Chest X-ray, AP view. Patient: 46 years old, sex M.
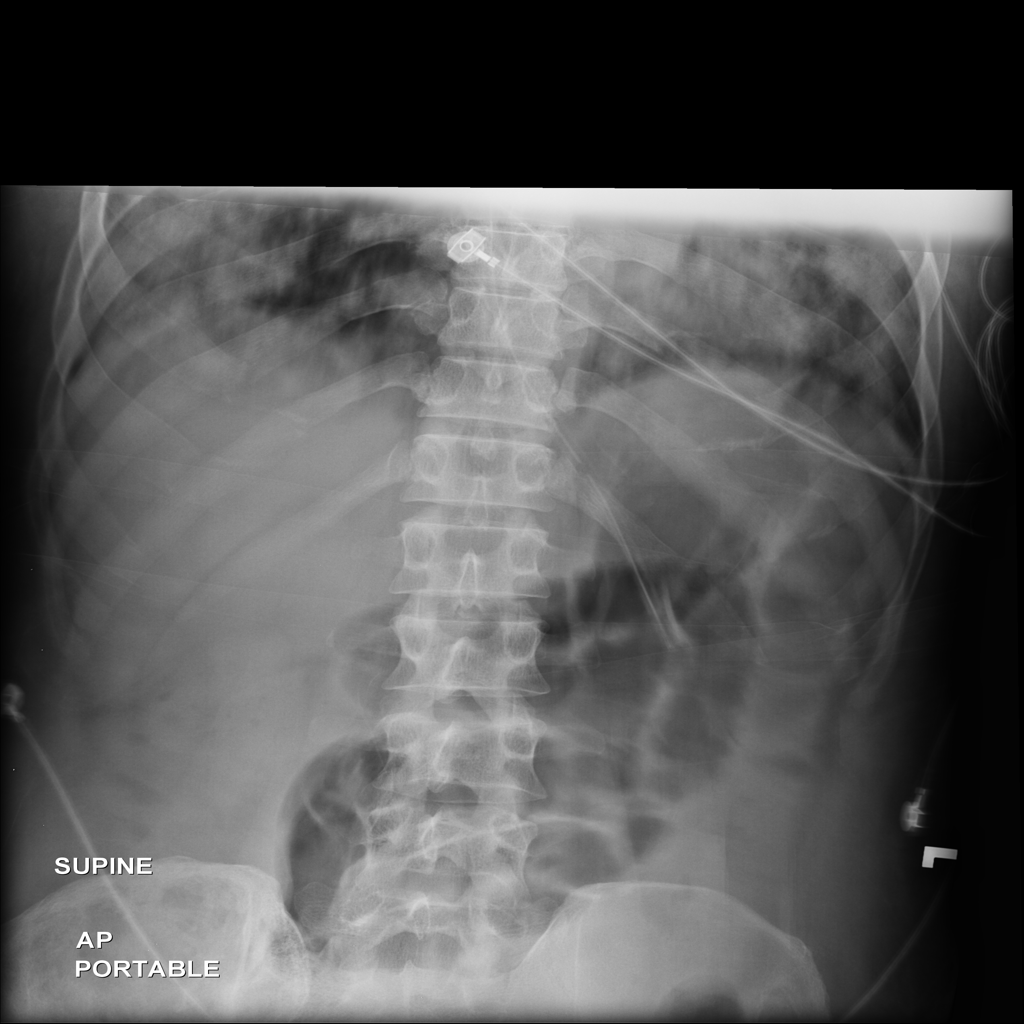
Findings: Edema, Nodule